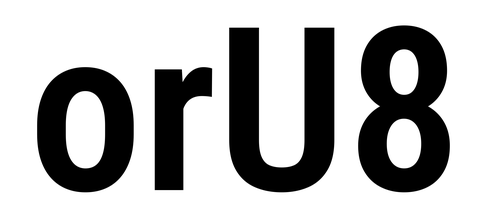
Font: Roboto_Condensed_SemiBold